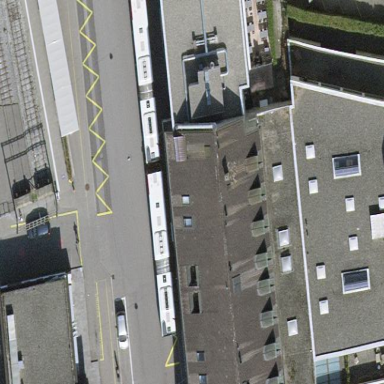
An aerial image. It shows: Hotel building.